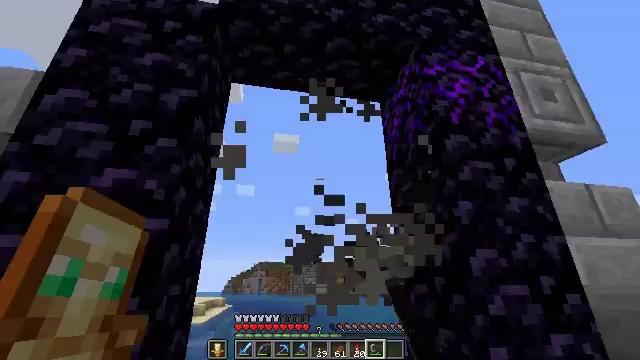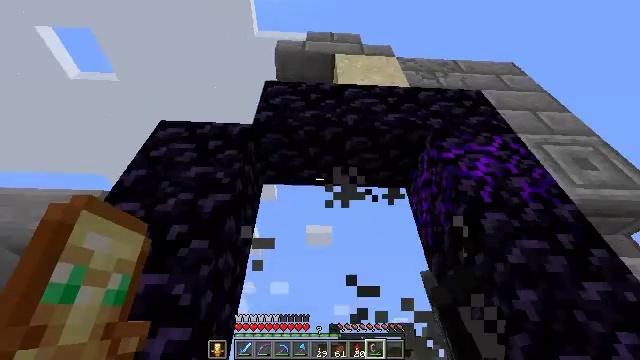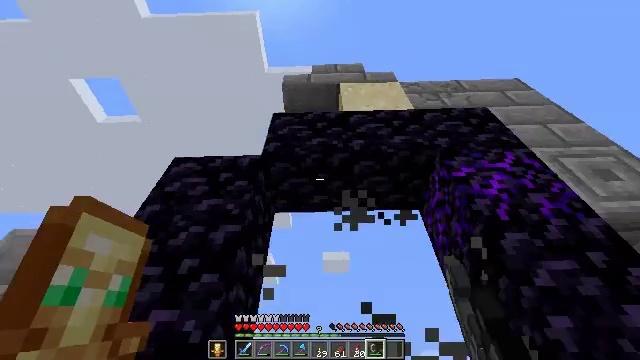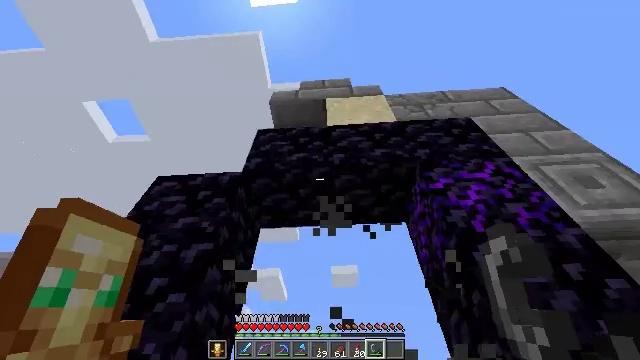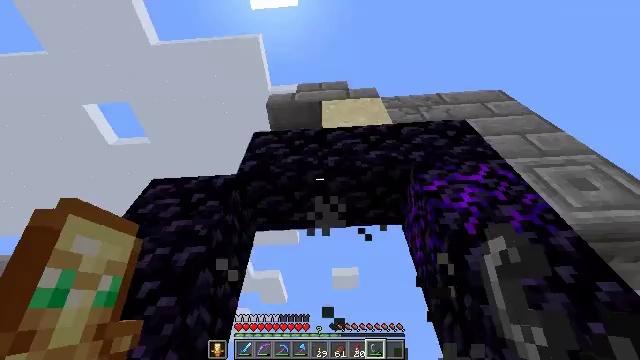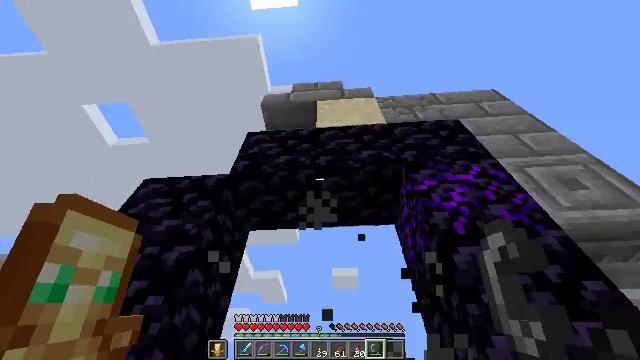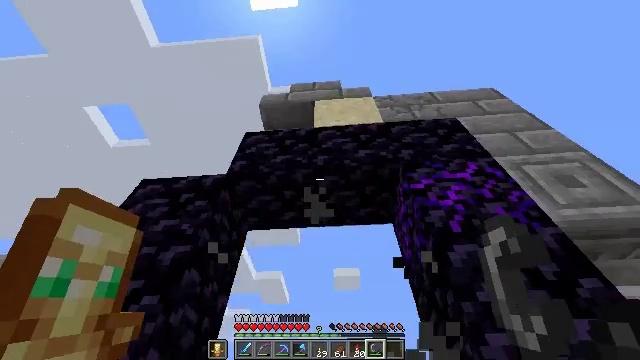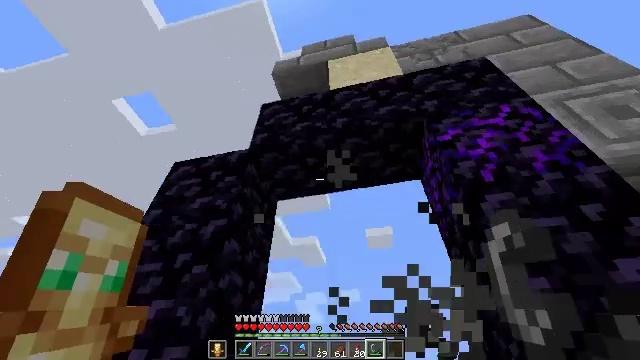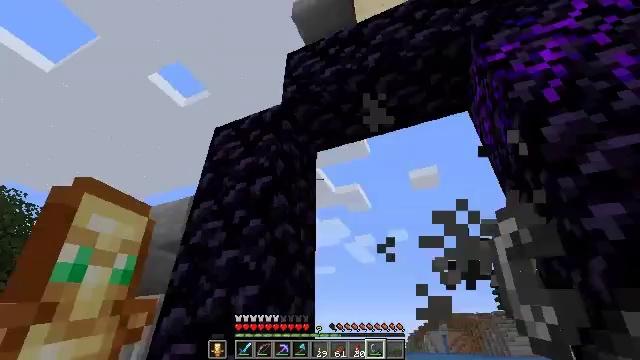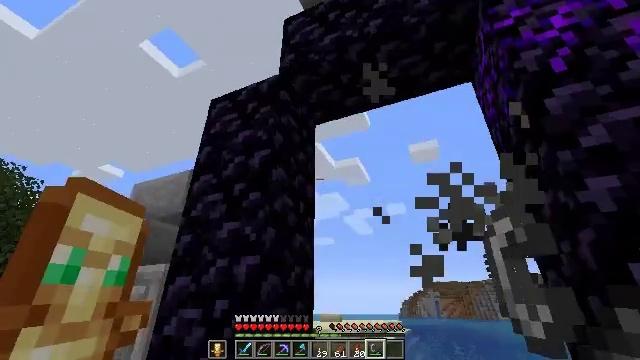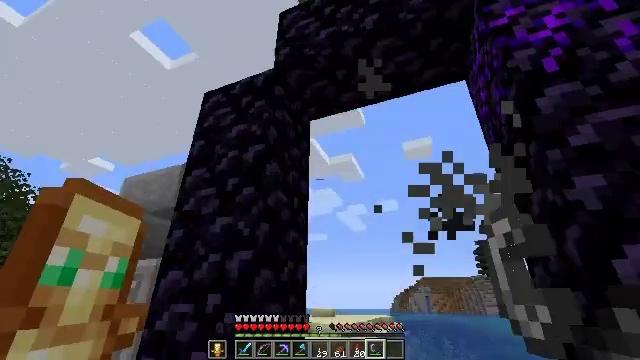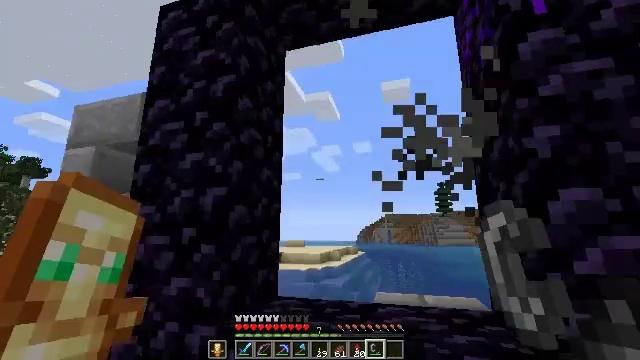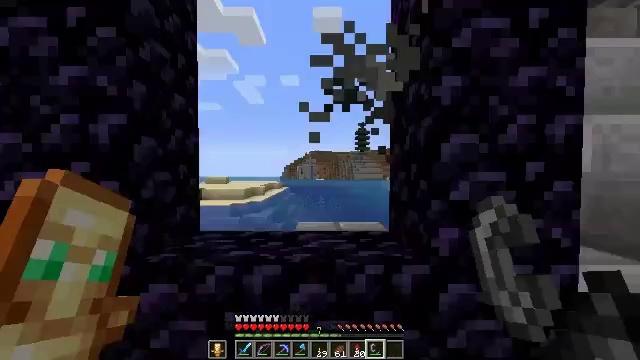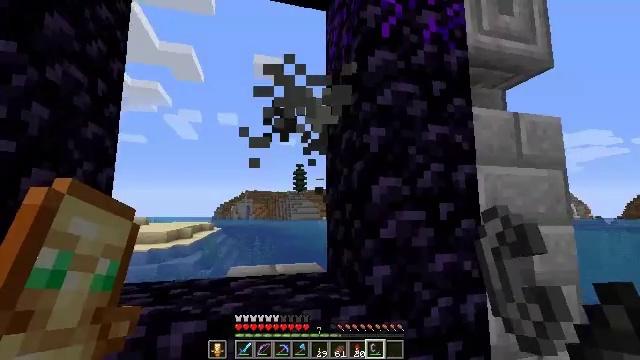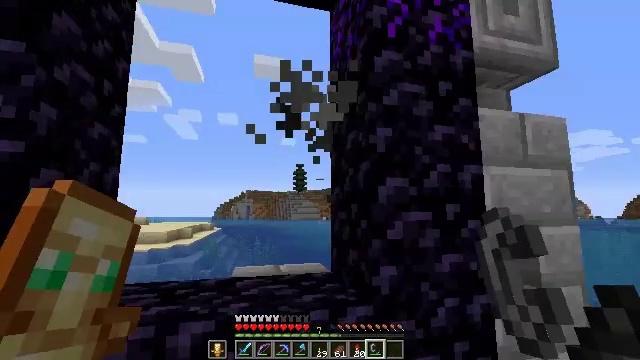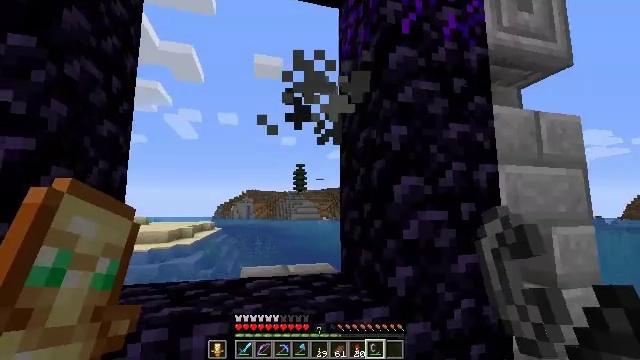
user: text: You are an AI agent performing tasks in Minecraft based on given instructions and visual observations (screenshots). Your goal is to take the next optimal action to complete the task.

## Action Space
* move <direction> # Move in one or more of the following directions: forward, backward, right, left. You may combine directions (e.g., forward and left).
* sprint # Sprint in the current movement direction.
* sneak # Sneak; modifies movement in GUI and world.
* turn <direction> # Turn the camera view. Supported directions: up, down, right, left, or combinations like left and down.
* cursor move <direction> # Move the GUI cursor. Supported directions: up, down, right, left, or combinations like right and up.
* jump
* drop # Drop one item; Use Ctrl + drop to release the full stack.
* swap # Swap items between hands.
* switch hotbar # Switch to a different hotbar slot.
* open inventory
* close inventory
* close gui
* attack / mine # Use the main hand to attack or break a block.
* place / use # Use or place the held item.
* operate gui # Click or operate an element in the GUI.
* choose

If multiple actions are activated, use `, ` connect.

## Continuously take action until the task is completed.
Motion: motion action
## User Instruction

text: Attack the crying obsidian to obtain it.
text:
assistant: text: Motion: move right, turn left and up
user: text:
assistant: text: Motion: move right, turn left and up
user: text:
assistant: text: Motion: move right, turn left and up
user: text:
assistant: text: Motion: no_op
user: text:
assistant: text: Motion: no_op
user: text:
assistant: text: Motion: no_op
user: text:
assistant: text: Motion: turn left and down
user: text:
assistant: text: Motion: turn left and down
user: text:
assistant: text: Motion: turn down
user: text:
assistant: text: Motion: turn right
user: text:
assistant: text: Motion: turn right and down
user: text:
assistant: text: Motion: turn right and down
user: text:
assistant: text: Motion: turn right and up
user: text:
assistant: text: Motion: move left
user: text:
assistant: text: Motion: move forward and move left
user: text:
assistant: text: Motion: move forward and move left, turn right and down
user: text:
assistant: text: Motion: move forward and move left, turn right and down
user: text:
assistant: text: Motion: move forward and move left, turn right and down
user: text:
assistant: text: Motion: move forward, turn right and down
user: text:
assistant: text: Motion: move forward
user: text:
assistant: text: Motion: move forward, turn left, jump
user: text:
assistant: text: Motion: move forward, turn left and up, jump
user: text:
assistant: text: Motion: move forward, turn right and up
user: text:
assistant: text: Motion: move forward, turn right and up, switch to hotbar 3
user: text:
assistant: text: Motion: switch to hotbar 3
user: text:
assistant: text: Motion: turn right and up, switch to hotbar 3
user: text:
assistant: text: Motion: turn right and up
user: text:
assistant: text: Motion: turn right and up
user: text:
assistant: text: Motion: turn right and up
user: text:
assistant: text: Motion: no_op